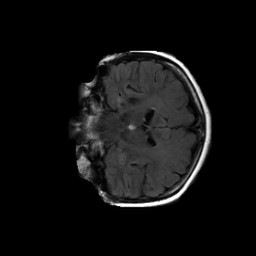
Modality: FLAIR
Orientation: coronal
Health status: ill
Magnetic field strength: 3 T